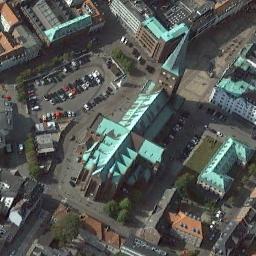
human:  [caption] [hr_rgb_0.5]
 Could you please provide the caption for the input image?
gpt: A church with a cyan roof, The main house of the church has a cross-shaped roof, And there are many trees and parked vehicles around the church .

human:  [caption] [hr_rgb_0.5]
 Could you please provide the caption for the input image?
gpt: There is a blue church next to a parking lot .

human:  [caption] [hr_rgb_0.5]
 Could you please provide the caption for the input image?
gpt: The green cross-shaped church with a green tower and a parking lot is next to it .

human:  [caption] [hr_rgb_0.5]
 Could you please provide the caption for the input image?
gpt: This is a church that looks like a cross from above .

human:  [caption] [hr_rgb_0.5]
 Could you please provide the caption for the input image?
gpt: A church with a cross structure and a green roof beside a parking lot and some buildings .